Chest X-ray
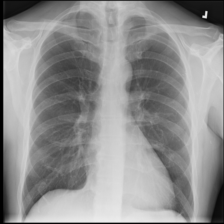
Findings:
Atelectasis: negative
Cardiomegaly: negative
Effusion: negative
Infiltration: negative
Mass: negative
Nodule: negative
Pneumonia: negative
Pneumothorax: negative
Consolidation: negative
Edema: negative
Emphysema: negative
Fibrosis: negative
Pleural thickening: negative
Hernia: negative